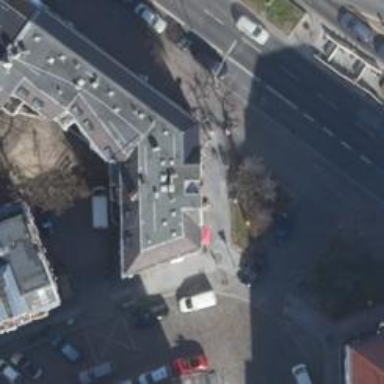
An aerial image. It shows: Café.